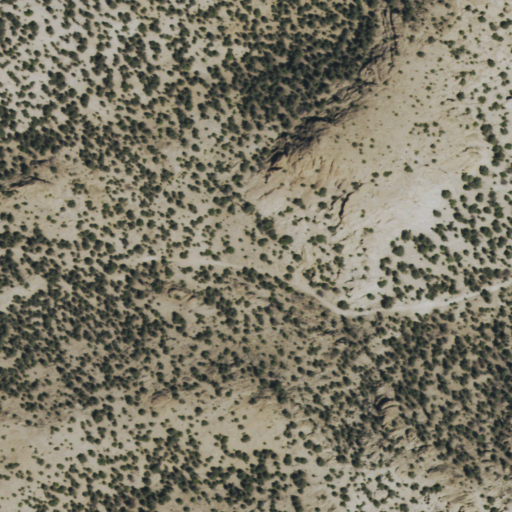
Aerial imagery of gap in Nevada named Eagle Pass containing evergreen forest and shrub